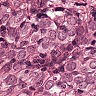
Metastatic tissue present: yes